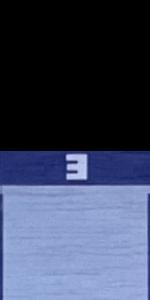
Label: Empty